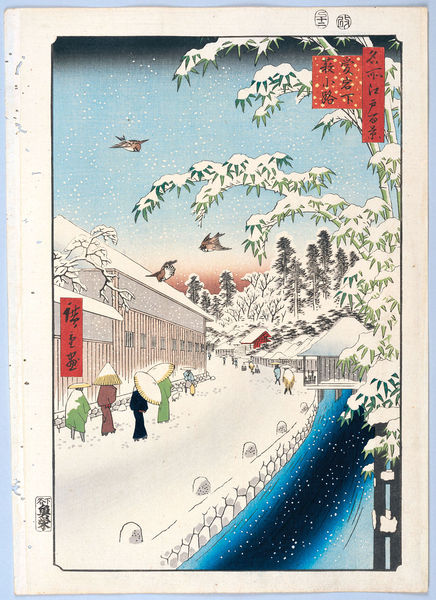
Titel: 100 berühmte Ansichten von Edo
Künstler: Utagawa Hiroshige
Schlagwörter: baum, blau, blätter, himmel, vogel, wasser, weiß, bäume, fluss, frauen, grün, landschaft, menschen, stadt, ufer, äste, fenster, hüte, zeichen, zeichnung, gebäude, haus, rot, schirm, schnee, rahmen, stein, steine, ast, bach, häuser, natur, vögel, zweige, brücke, kanal, wald, japan, schrift, winter, spazieren, promenade, wetter, japanisch, schriftzeichen, zweig, asien, text, regenschirme, schirme, asiatisch, china, tempel, schneefall, schneeflocken, schneien, gebaude, aäste, vögle, edo, schneit, rotes haus, hiroshige